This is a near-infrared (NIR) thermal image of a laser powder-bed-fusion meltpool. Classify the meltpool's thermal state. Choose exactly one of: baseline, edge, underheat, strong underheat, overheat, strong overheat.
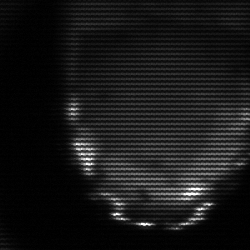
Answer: edge